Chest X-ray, AP view. Patient: 33 years old, sex M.
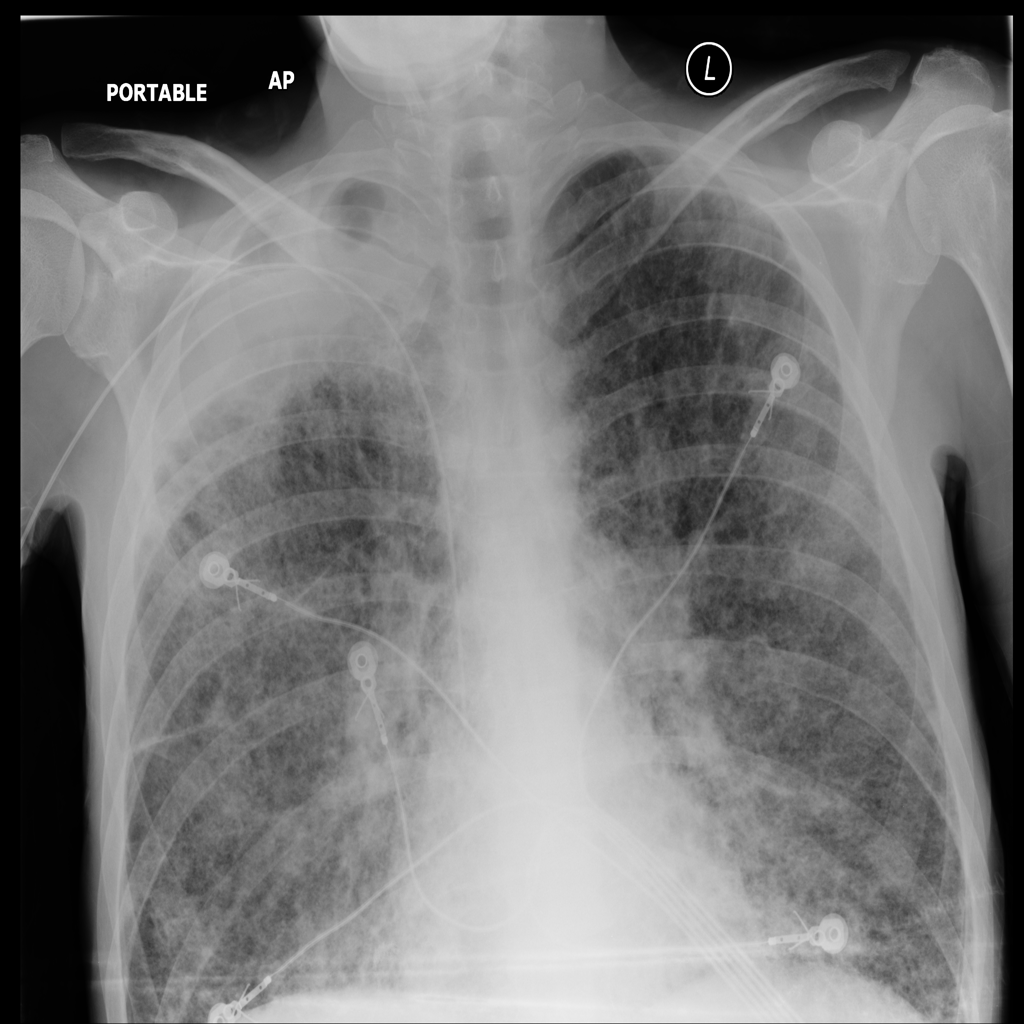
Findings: Consolidation, Pneumothorax